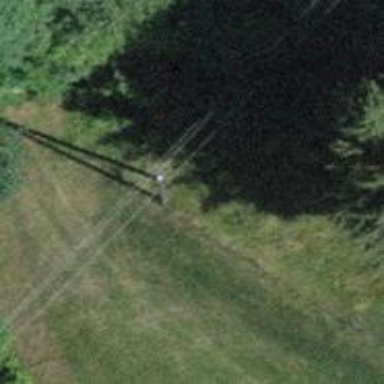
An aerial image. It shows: Minor power line.